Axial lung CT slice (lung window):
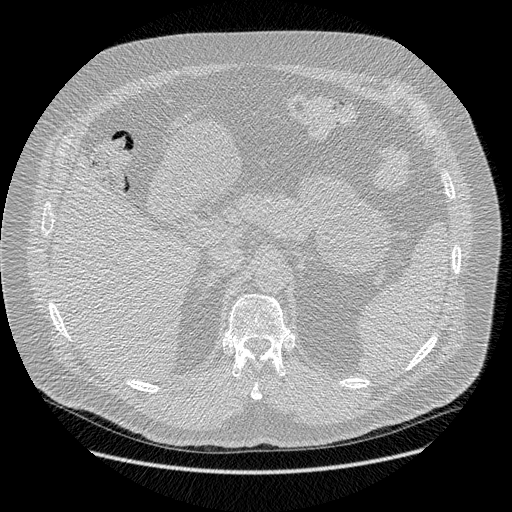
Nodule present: no